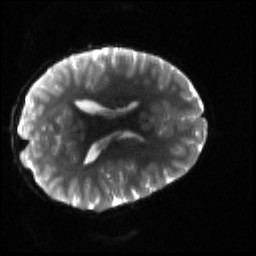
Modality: sbref
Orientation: axial
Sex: male
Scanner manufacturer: siemens
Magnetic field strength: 3 T
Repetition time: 5 s
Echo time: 0.07 s